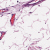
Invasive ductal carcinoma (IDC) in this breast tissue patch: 0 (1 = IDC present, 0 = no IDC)